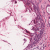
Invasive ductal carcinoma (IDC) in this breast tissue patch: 0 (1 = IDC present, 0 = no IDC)